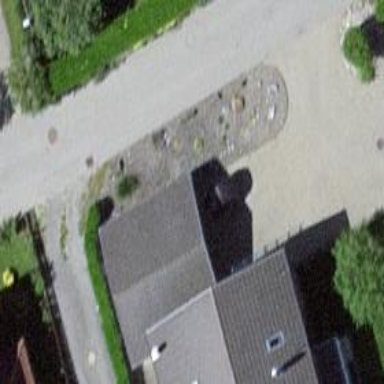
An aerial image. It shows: Garage.